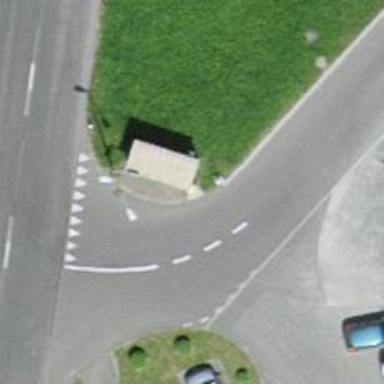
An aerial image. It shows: Post box is visible.